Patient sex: M
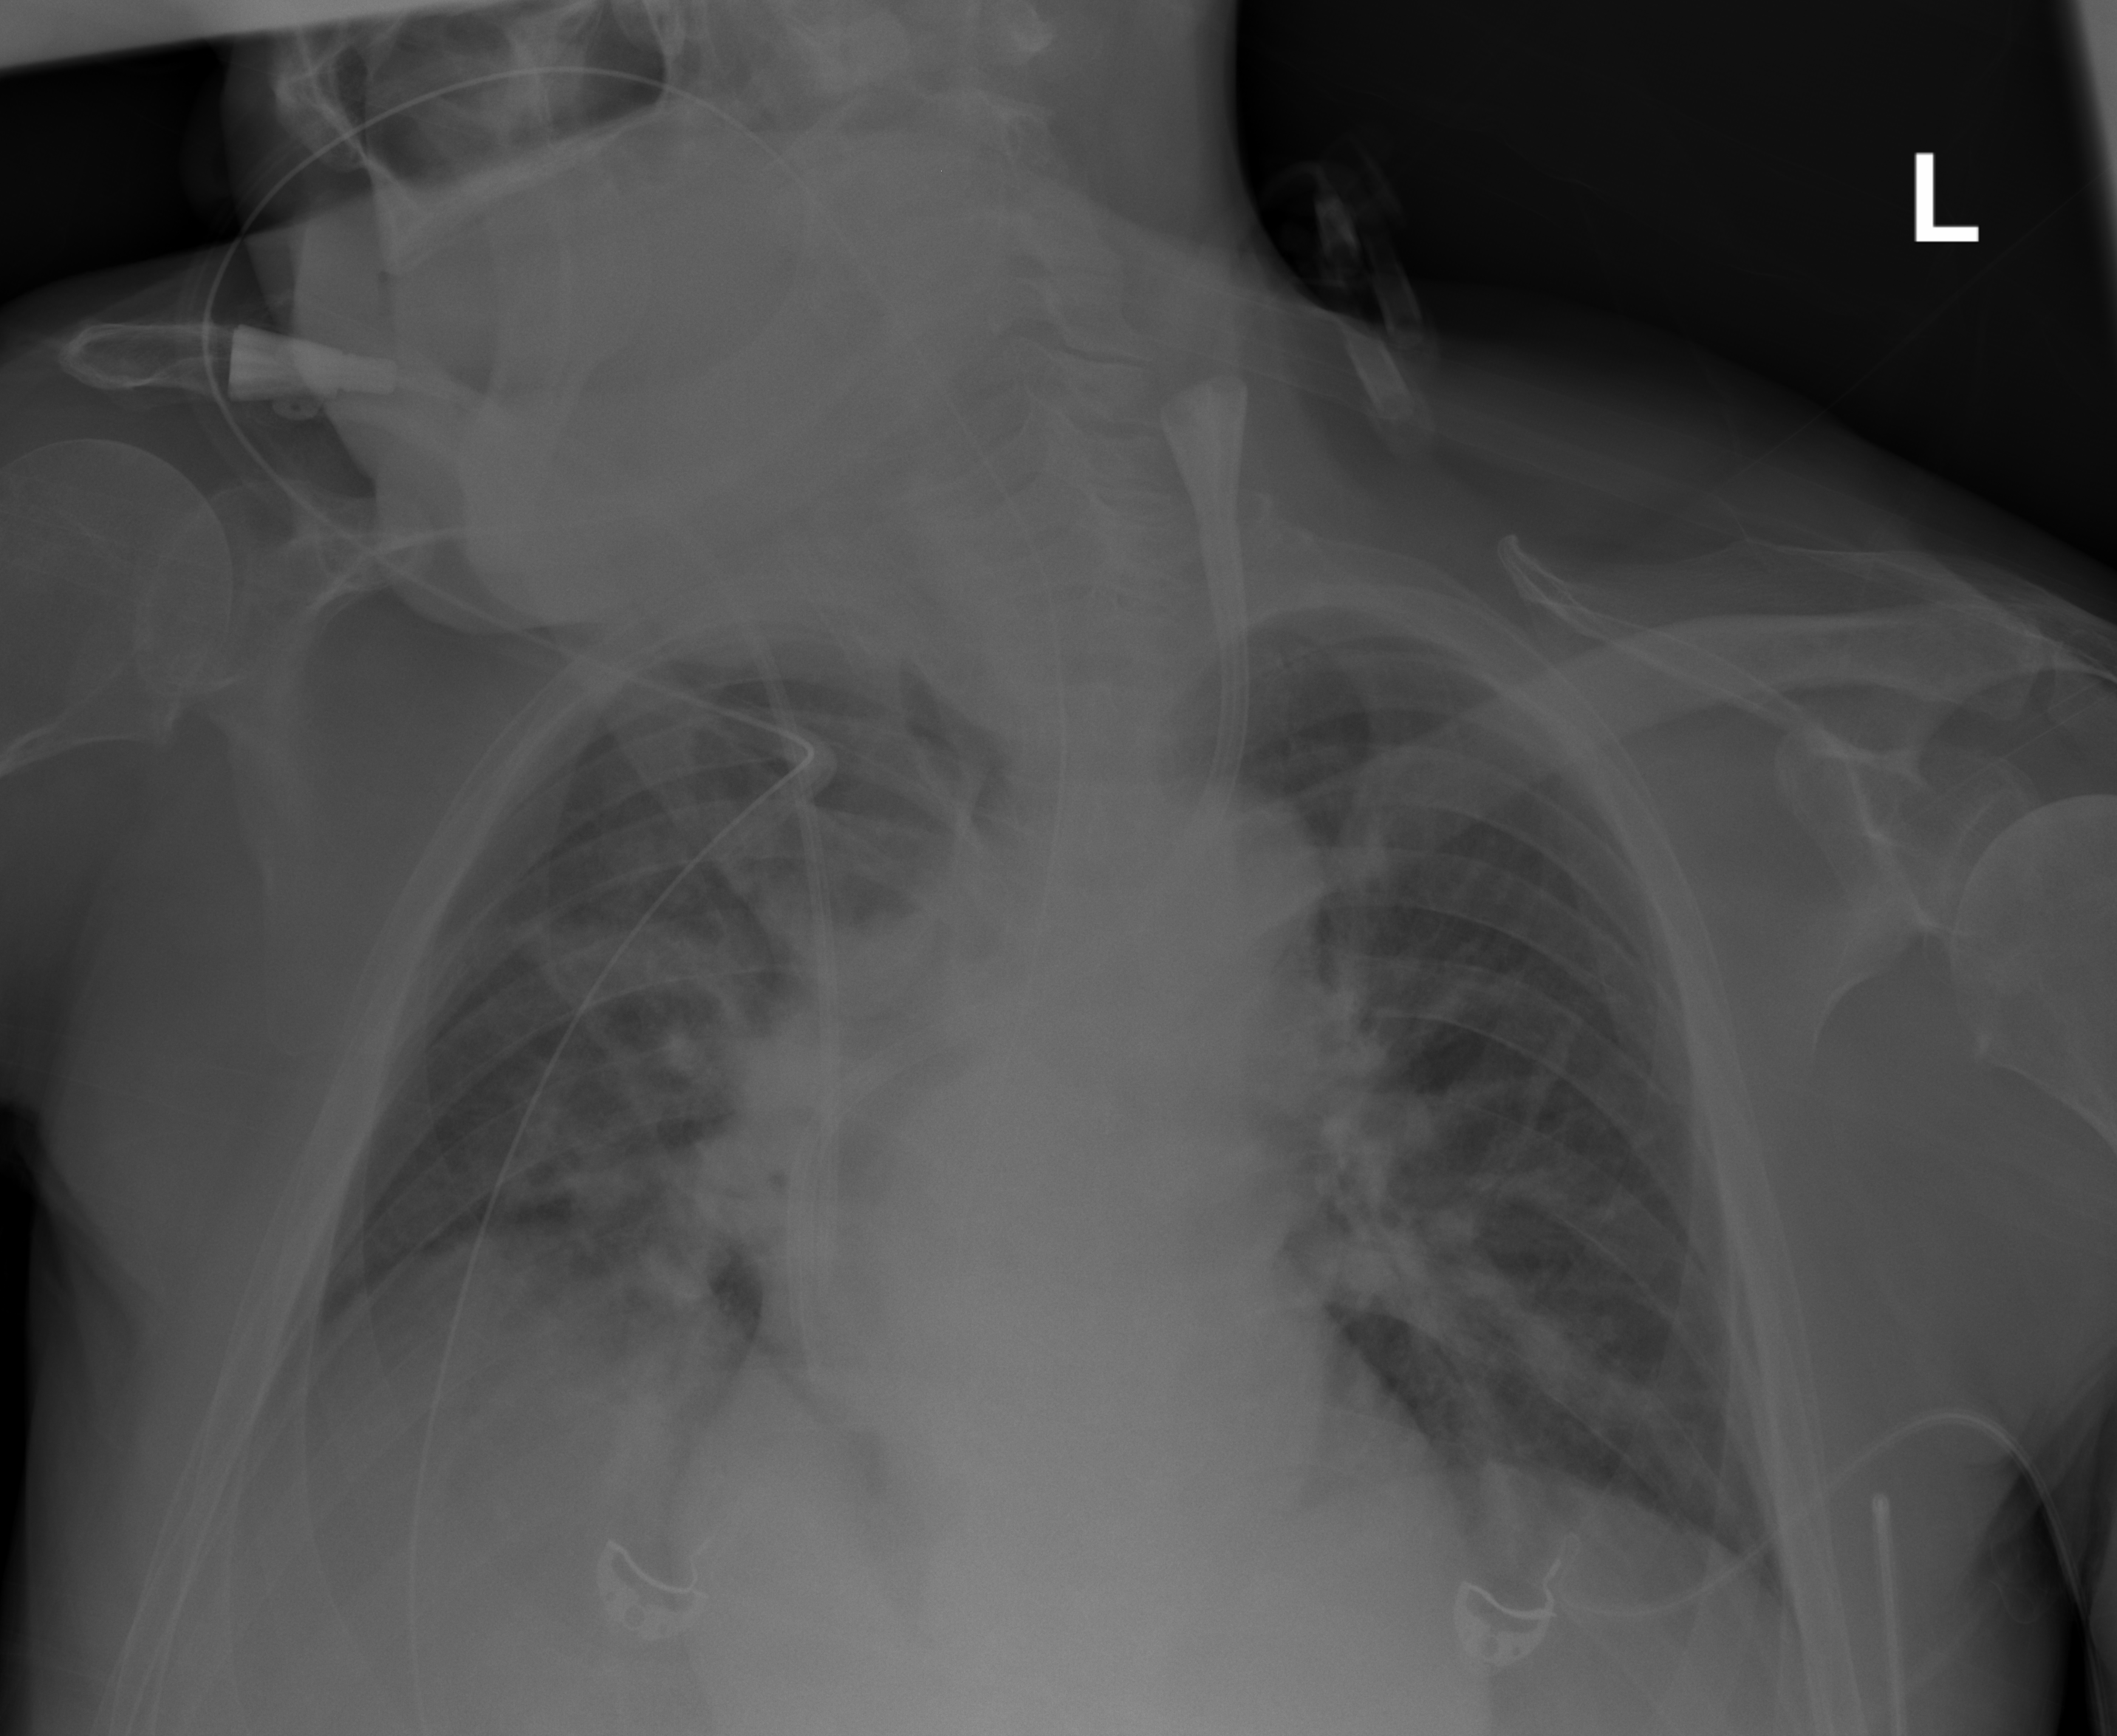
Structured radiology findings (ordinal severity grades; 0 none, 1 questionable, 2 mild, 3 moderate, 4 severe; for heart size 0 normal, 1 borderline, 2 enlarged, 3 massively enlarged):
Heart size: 1
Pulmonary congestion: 1
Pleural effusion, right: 0
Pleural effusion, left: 0
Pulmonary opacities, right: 2
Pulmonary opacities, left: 2
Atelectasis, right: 0
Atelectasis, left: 0